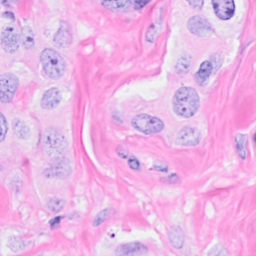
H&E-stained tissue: Breast